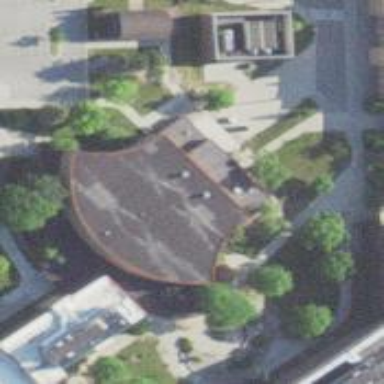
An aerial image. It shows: University building.